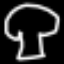
Label: mushroom